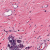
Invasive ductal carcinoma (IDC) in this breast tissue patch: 0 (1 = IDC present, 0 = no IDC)